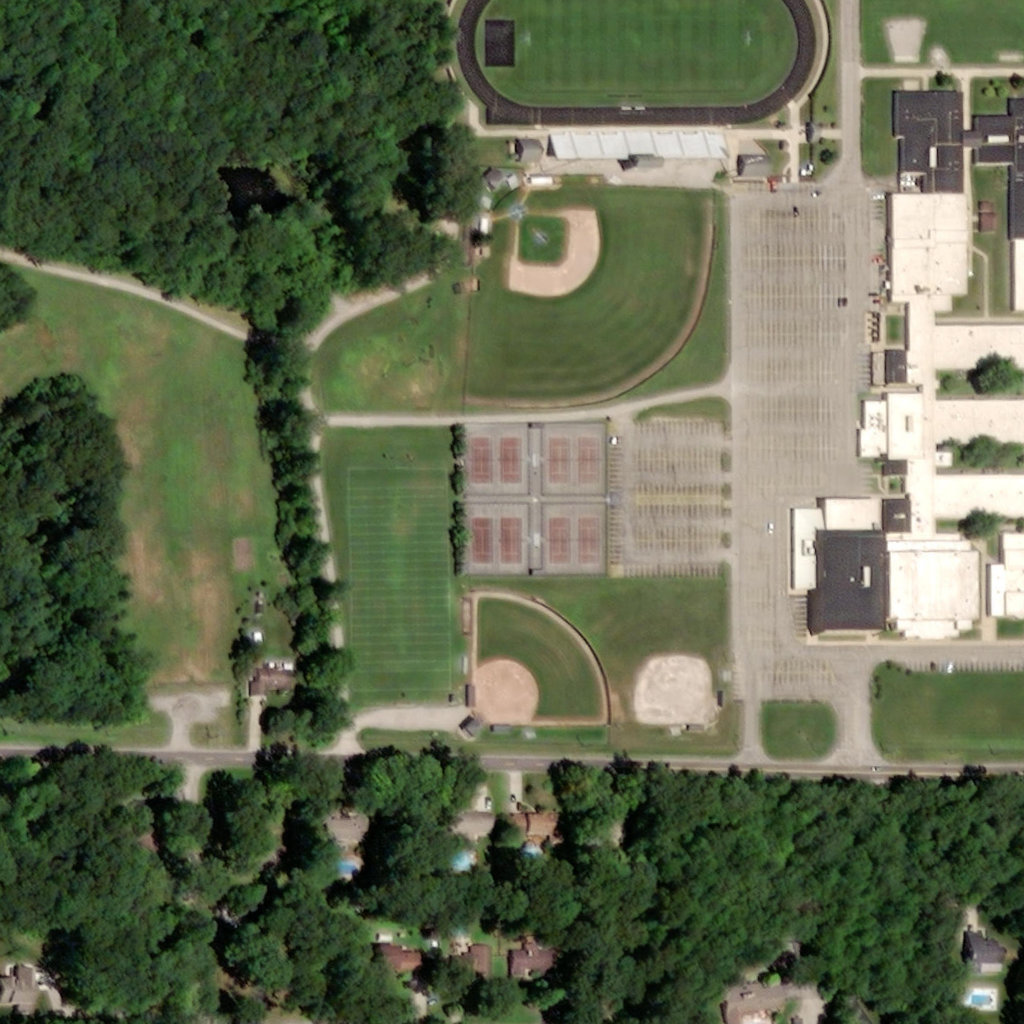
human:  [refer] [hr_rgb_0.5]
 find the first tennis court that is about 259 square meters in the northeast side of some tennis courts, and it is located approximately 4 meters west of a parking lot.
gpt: <box>[[56, 42, 59, 46, 0]]</box>

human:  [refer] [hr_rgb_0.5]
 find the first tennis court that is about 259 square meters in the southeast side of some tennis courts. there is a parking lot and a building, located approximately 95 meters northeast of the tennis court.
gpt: <box>[[56, 50, 58, 54, 0]]</box>

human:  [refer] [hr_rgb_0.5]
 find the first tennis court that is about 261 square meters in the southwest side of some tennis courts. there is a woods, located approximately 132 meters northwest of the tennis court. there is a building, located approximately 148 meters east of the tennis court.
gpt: <box>[[46, 50, 48, 54, 0]]</box>

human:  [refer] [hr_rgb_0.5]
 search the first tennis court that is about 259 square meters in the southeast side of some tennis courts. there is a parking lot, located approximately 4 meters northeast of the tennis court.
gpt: <box>[[57, 50, 59, 54, 0]]</box>

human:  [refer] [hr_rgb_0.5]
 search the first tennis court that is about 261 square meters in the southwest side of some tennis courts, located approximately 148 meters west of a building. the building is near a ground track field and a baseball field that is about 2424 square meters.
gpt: <box>[[46, 50, 48, 54, 0]]</box>